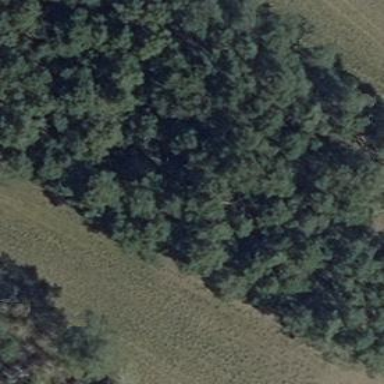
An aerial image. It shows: Forest area.